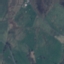
Land use / land cover class: Pasture